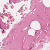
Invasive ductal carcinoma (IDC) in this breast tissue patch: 0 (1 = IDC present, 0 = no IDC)